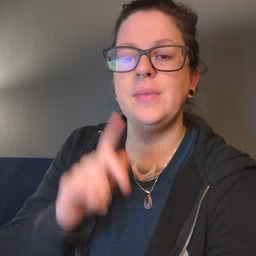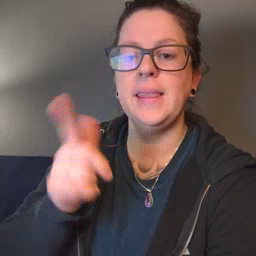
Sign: later